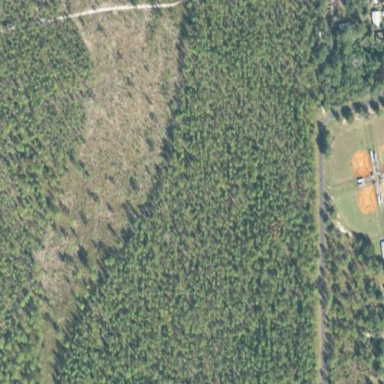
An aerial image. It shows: Forest dominated by needle-leaved trees.